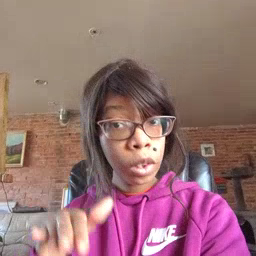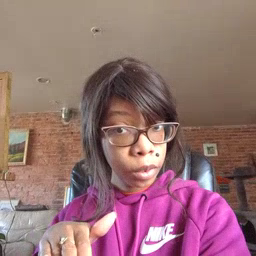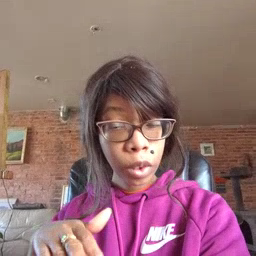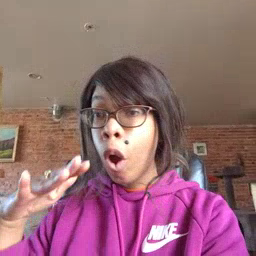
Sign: on